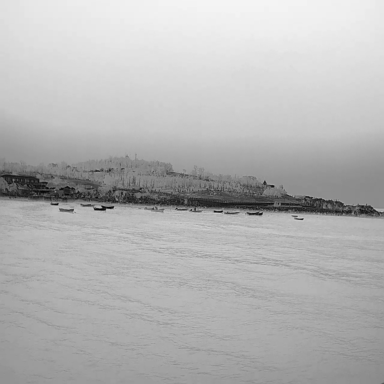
There are 13 bulk_carriers in the infrared image.